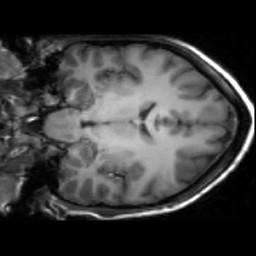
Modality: T1w
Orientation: coronal
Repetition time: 0.008948 s
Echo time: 0.001784 s